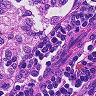
Metastatic tissue present: no